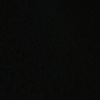
Label: space